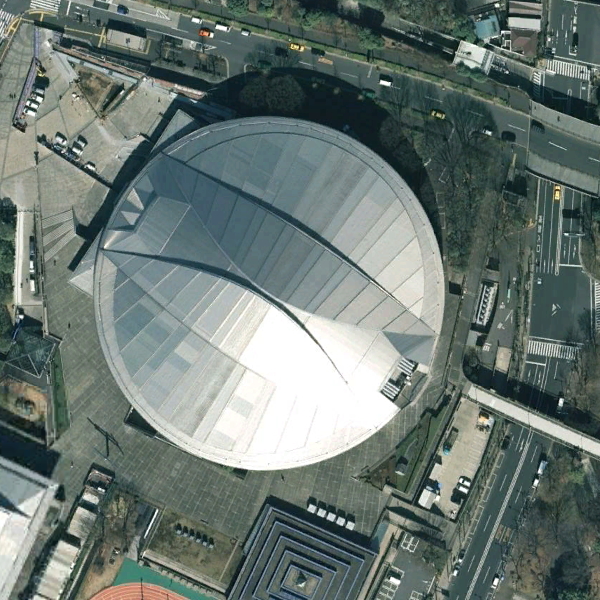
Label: Center